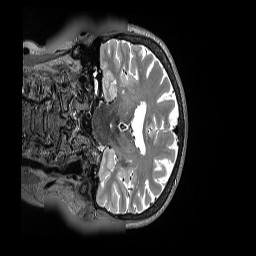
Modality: T2w
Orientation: coronal
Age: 73
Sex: male